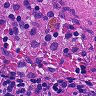
Metastatic tissue present: no